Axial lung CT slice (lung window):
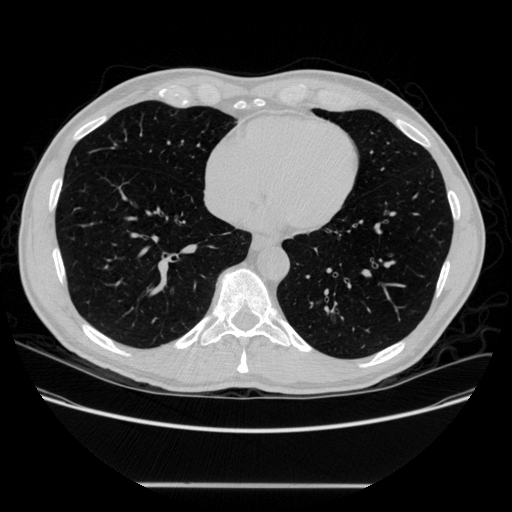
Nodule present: no